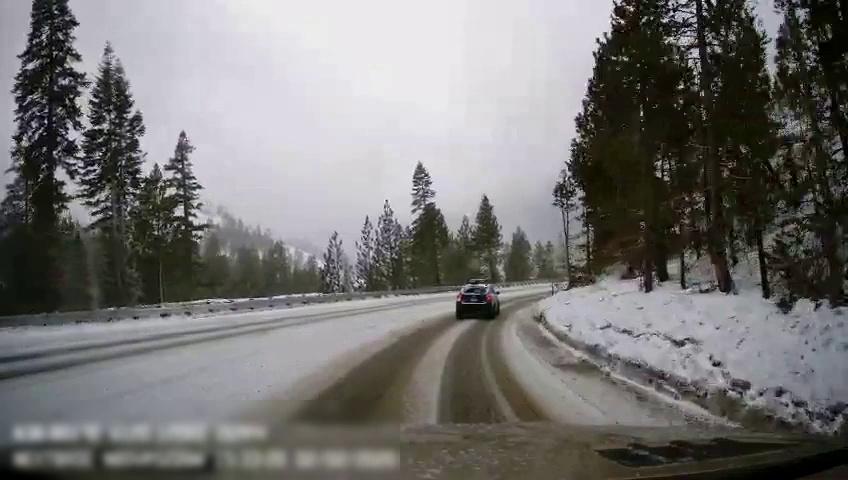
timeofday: Day
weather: Snowy
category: Drivable Space
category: Vehicles | Car
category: Lanes | Current Lane